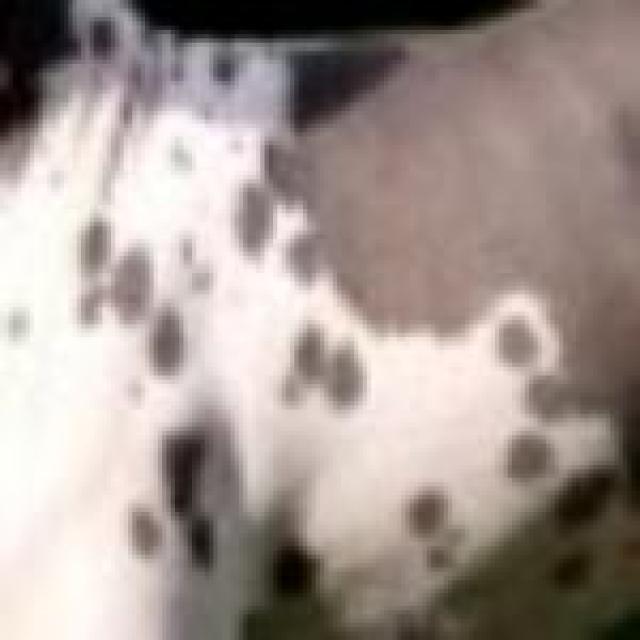
Healthy canine skin — no visible lesions, inflammation, or abnormalities. The skin and coat appear normal.